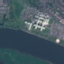
Land use / land cover: River